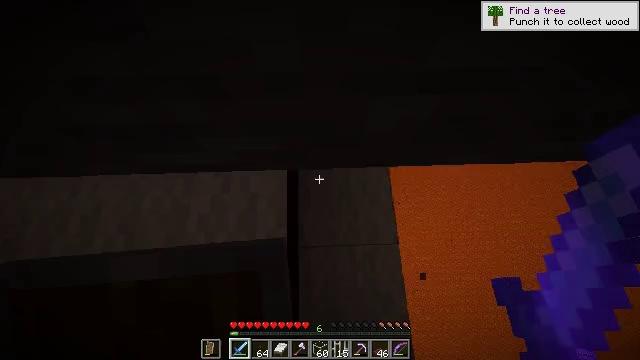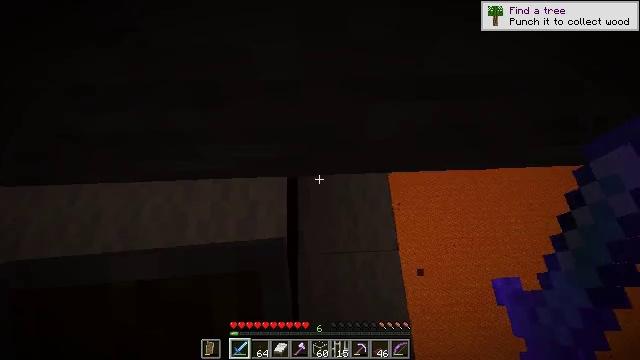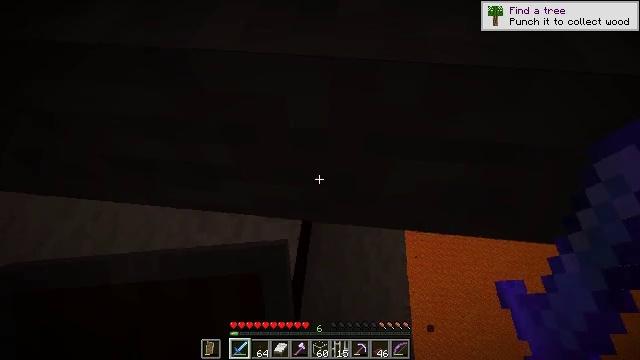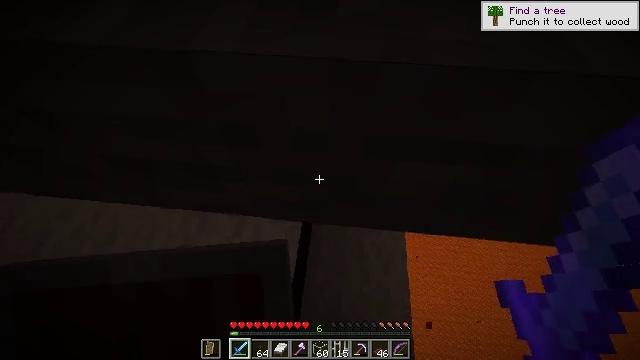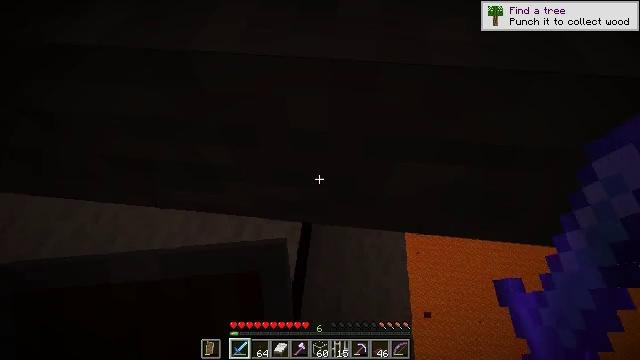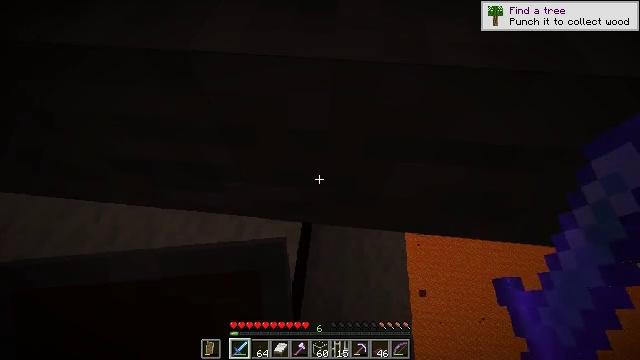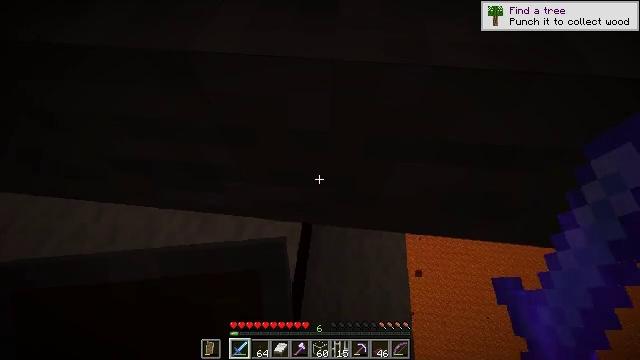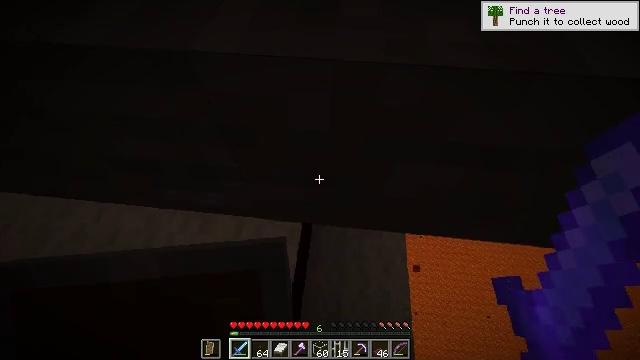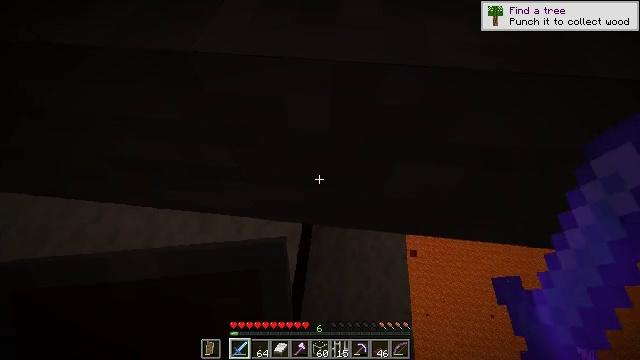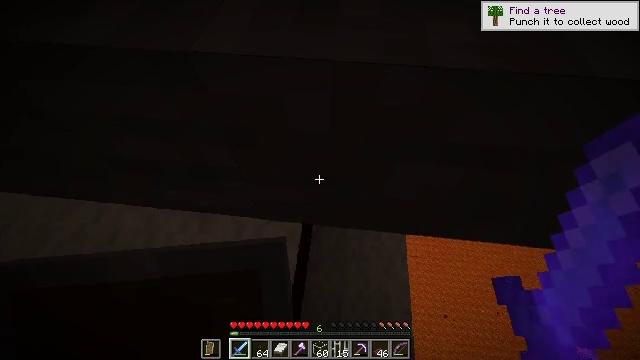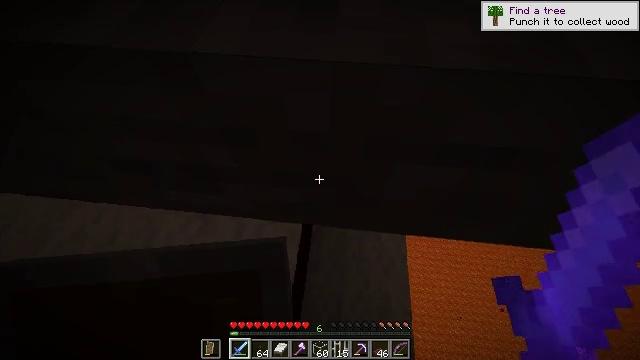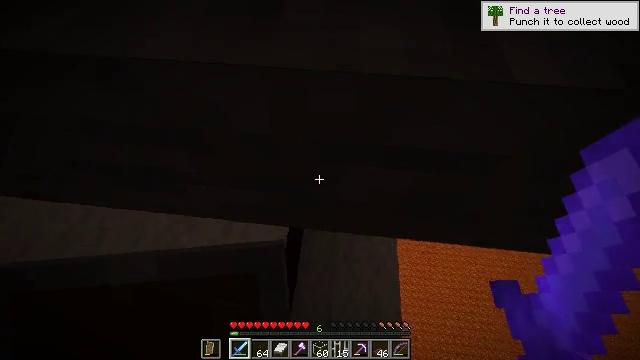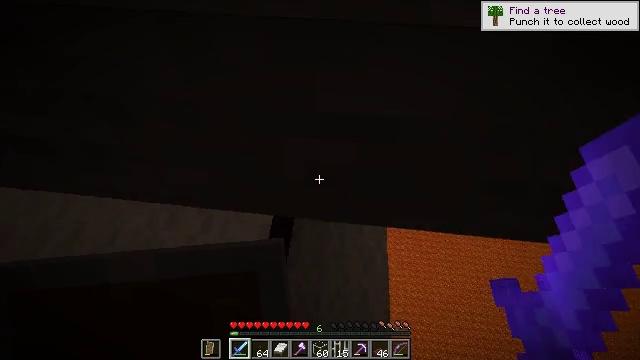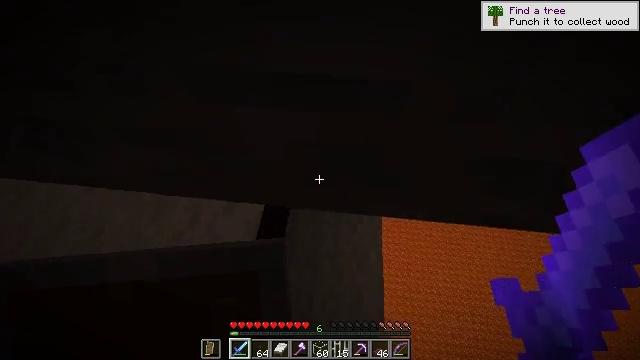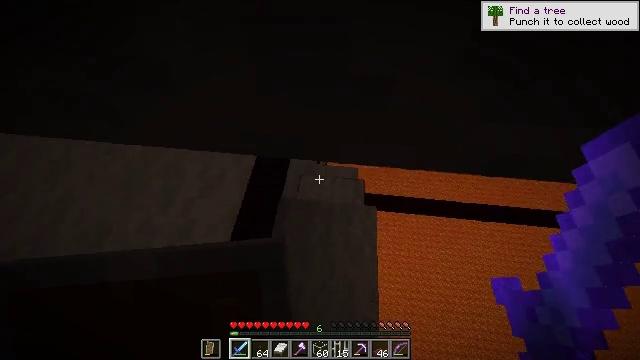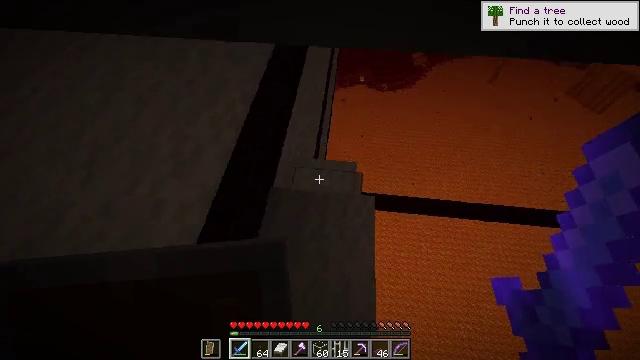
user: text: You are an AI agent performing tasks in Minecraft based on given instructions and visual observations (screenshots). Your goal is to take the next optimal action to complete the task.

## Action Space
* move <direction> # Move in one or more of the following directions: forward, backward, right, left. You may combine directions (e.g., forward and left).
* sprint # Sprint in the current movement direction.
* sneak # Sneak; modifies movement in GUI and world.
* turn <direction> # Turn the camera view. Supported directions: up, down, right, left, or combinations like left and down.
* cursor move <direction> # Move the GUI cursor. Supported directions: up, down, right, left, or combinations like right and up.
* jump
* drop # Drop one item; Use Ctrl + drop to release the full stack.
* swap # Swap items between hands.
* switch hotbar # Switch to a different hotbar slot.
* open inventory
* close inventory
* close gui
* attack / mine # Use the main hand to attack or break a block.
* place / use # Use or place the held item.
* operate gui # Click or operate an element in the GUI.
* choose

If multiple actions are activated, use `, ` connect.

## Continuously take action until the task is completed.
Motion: motion action
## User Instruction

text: Break the glass block.
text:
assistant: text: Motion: no_op
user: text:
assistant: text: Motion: turn left and up
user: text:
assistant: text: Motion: no_op
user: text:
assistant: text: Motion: no_op
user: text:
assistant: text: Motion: no_op
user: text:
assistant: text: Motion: no_op
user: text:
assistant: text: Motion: no_op
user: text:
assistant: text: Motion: no_op
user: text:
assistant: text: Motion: no_op
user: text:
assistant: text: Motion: no_op
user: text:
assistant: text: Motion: move right
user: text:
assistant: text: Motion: move right
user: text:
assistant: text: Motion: no_op
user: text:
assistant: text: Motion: no_op
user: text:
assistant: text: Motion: no_op
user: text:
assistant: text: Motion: no_op
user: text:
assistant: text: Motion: no_op
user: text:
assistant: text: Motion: move forward
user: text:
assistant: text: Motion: move forward
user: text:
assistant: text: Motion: move forward
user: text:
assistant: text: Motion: move forward and move left
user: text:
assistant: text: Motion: move forward and move left
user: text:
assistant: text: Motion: move forward and move left
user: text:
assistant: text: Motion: no_op
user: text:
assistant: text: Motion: no_op
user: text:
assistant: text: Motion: no_op
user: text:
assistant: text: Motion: turn left
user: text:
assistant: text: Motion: turn left
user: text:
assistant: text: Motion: move forward, turn left
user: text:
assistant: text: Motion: move forward, turn left